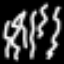
Label: squiggle